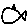
Label: fish